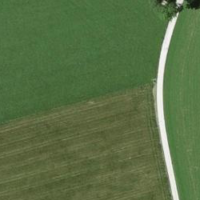
EUNIS habitat code: 52
Species observed at this site:
Lapsana communis